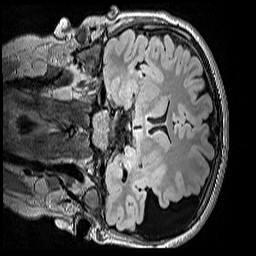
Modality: FLAIR
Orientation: coronal
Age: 12
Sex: male
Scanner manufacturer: siemens
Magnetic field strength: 3 T
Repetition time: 5 s
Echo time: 0.388 s